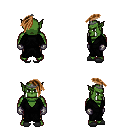
a pixel art fantasy rpg character, male body template, orc, green skin, gray robe, gold greaves, brown long mohawk hairstyle, iron tiara, metal gloves, gray slippers, four views (front, back, left, right), 2x2 character sprite sheet, small pixel art, hard edges, no anti-aliasing